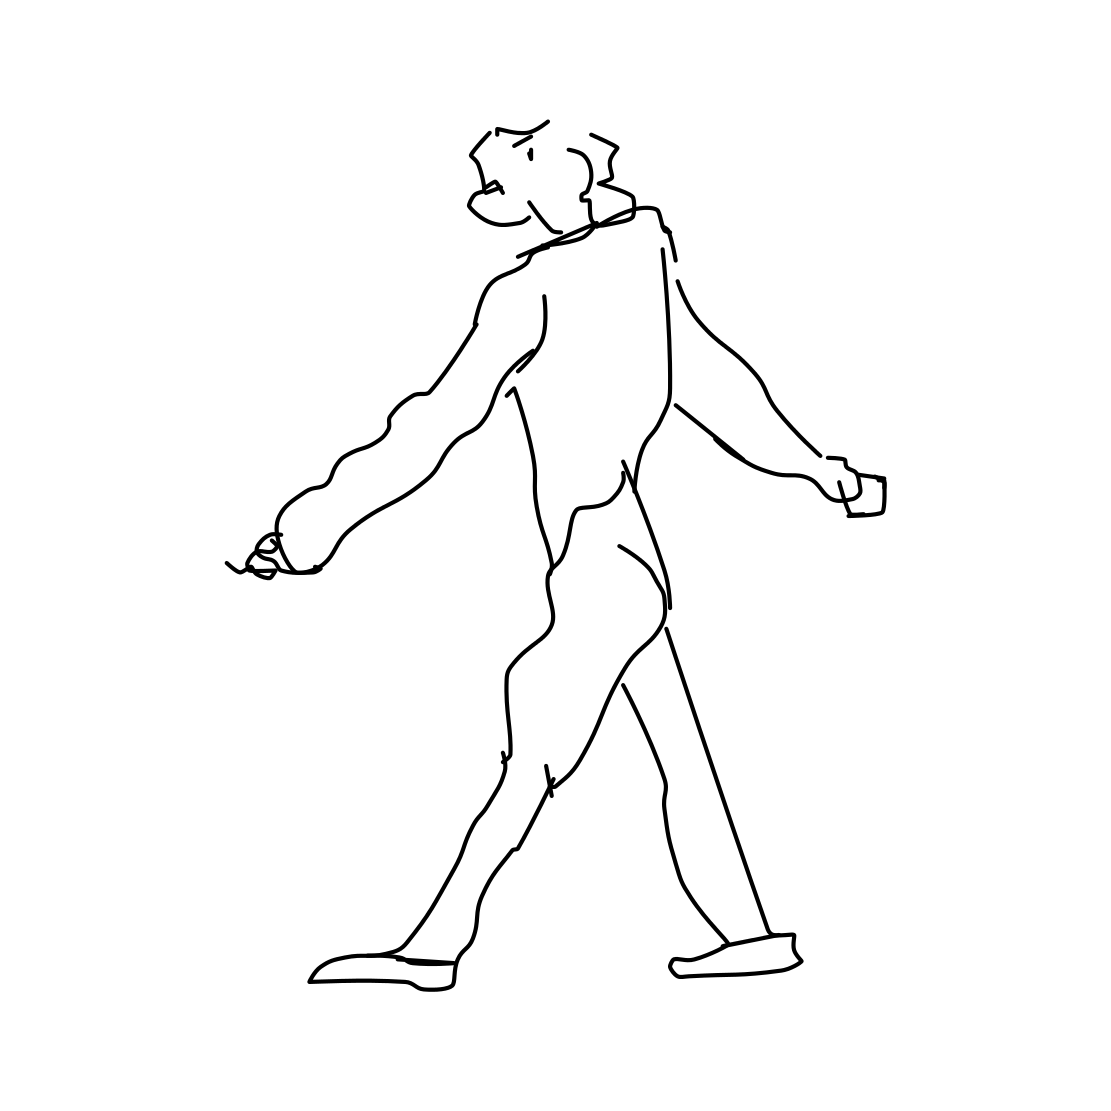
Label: person walking